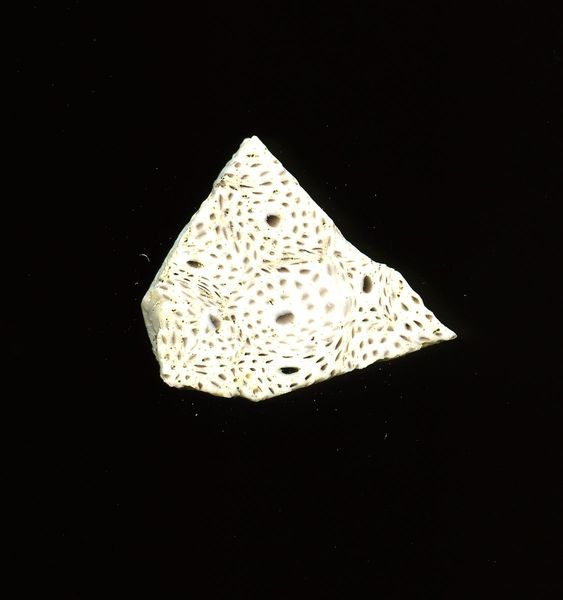
Titel: Mosaikglasfragment
Standort: Hamburg
Institution: Museum für Kunst und Gewerbe Hamburg
Schlagwörter: glas, technik, mosaik, wandschmuck, kaiserzeit, blumenornamente, bodenbeläge, frühe kaiserzeit, prinzipat, millefiori, mittlere, späte